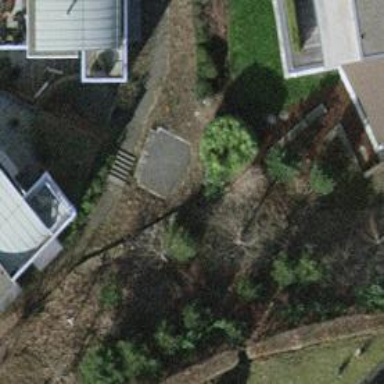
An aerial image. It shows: Hedge acting as barrier.